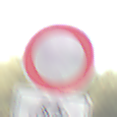
Verkehrszeichen: VerbotFahrzeugeAllerArt
Zusatzzeichen unten: EinspurigeFahrzeugeFrei1
Umgebung: Outdoor, Nature
Tageszeit: MorningAfternoon
Wetter: PartlyCloudy
Licht: Natural
Jahreszeit: NotSpecified
Kontrast: HighContrast